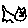
Label: cat